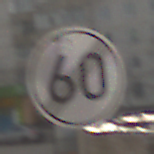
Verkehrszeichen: EndeGeschwindigkeit60
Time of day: MorningAfternoon
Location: Outdoor (Urban)
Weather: PartlyCloudy
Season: NotSpecified
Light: Natural